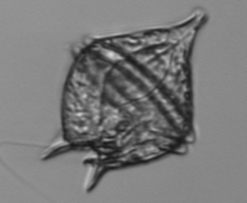
Label: Protoperidinium